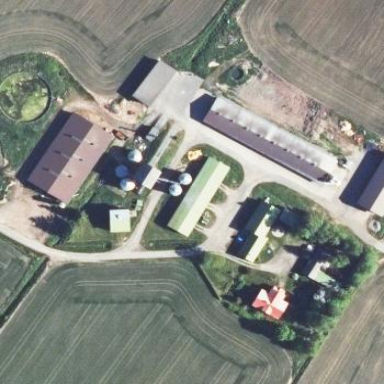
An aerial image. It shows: Farm with farmyard.